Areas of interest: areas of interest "Guoyuan Apartment"
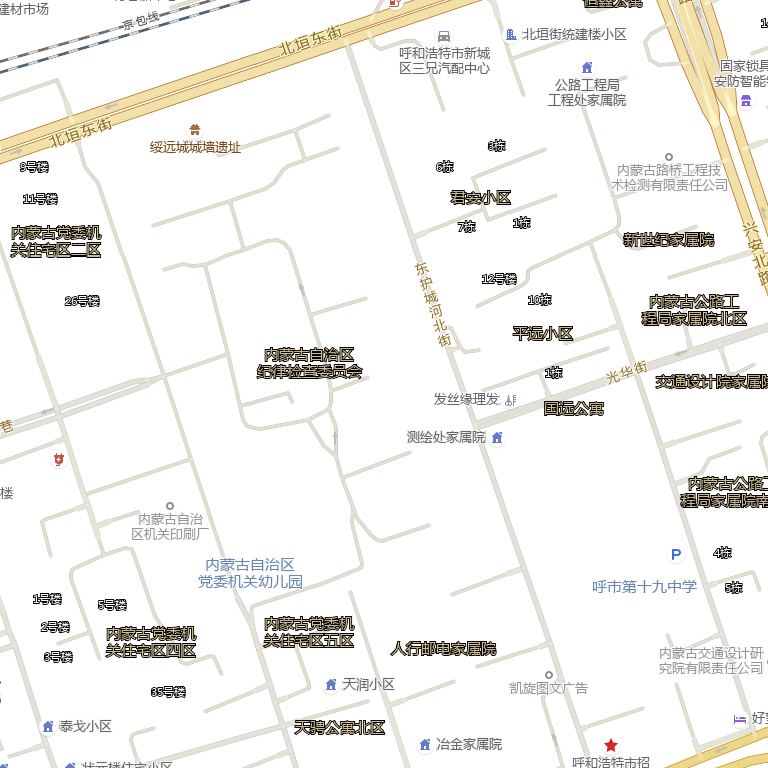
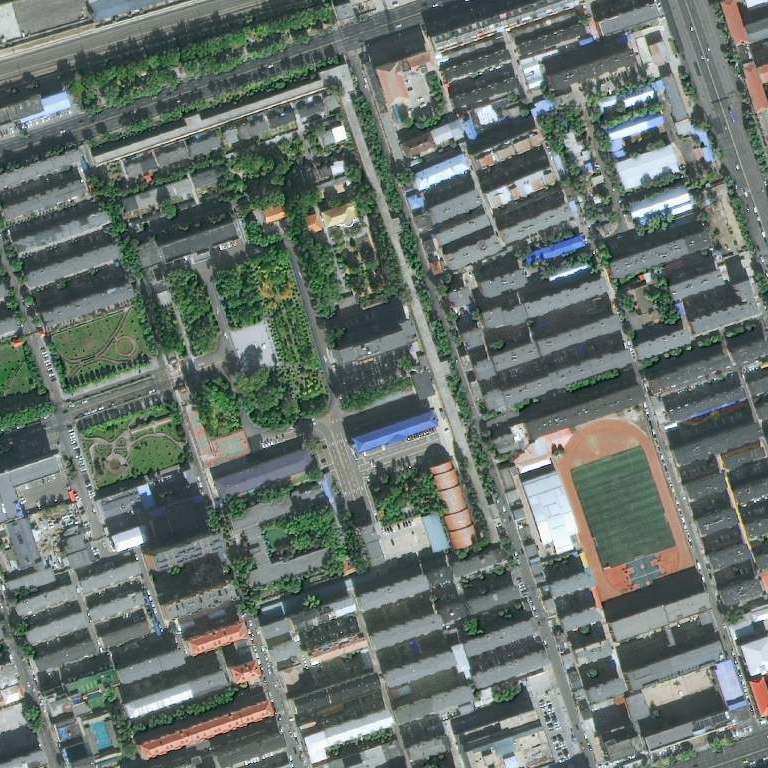